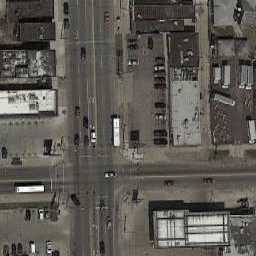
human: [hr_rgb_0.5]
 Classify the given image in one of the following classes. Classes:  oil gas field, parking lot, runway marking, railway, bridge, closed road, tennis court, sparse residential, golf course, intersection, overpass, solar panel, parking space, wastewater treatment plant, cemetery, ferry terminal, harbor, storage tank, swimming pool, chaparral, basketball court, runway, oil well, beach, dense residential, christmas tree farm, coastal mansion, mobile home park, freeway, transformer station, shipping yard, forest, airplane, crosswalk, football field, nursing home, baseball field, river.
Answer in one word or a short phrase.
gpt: intersection